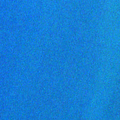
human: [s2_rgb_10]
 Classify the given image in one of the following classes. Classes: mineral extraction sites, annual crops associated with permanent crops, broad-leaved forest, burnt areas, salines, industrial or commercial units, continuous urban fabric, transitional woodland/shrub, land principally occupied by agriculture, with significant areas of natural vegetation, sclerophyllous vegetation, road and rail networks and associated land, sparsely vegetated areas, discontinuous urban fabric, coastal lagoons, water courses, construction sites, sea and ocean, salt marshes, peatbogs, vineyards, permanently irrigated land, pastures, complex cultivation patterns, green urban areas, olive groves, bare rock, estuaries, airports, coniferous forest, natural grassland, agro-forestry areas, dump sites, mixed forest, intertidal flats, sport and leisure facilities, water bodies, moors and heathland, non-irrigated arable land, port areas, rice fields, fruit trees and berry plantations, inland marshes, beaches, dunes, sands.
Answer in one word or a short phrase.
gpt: sea and ocean